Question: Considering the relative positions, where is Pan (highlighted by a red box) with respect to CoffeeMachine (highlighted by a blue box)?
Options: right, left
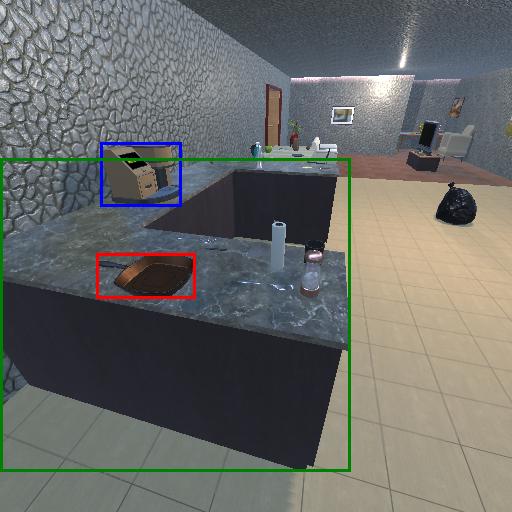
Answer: right